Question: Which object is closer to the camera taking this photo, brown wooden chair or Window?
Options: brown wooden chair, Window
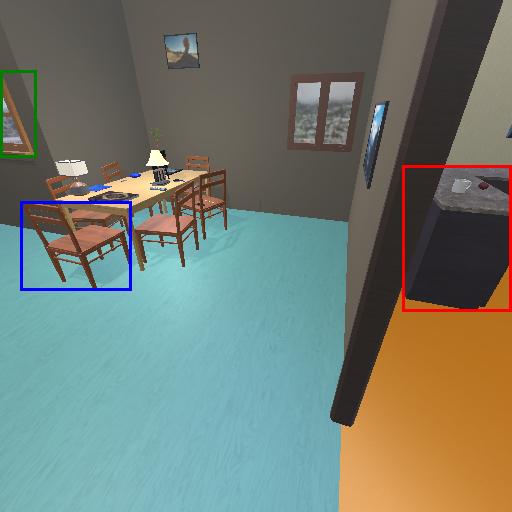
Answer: brown wooden chair